Field crop: maize
Growth stage: 2
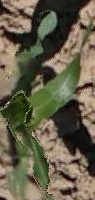
Species: maize